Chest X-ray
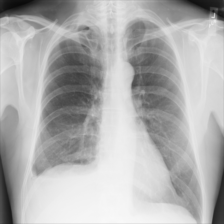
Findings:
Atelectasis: negative
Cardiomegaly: negative
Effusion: positive
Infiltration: negative
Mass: negative
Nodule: negative
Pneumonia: negative
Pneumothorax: positive
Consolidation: negative
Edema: negative
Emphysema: negative
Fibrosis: negative
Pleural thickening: positive
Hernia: negative